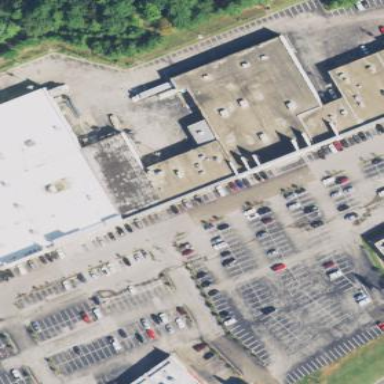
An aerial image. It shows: Retail building.